Field crop: maize
Growth stage: 2
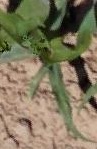
Species: maize